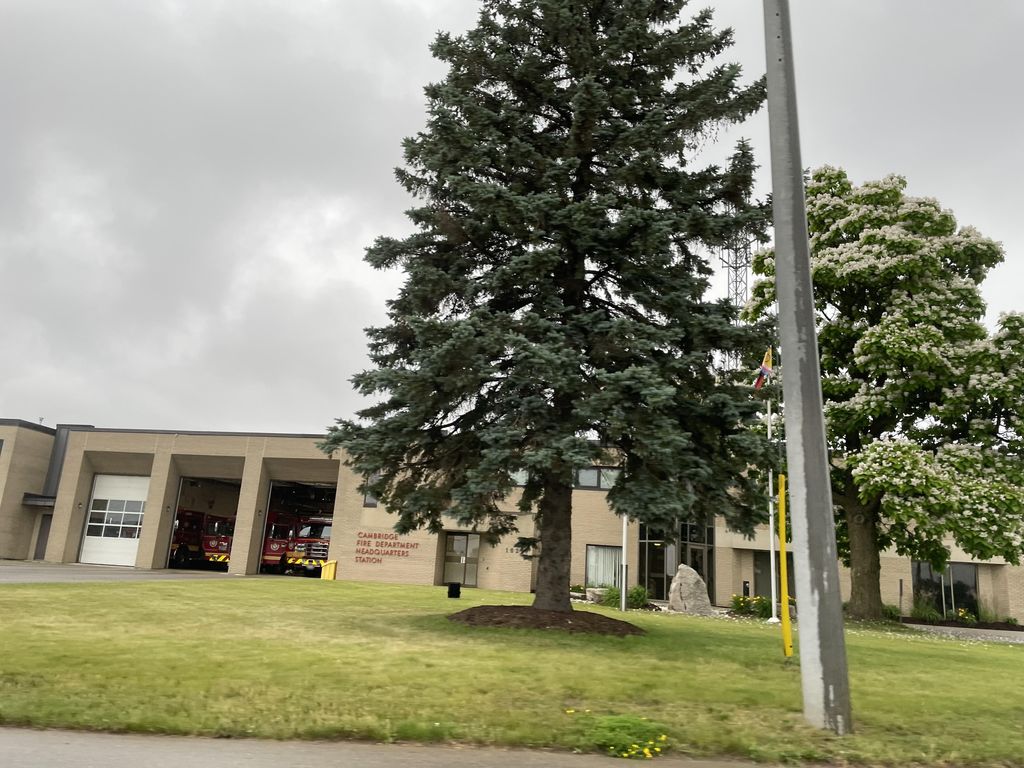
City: kitchener-waterloo